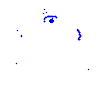
Particle: pion